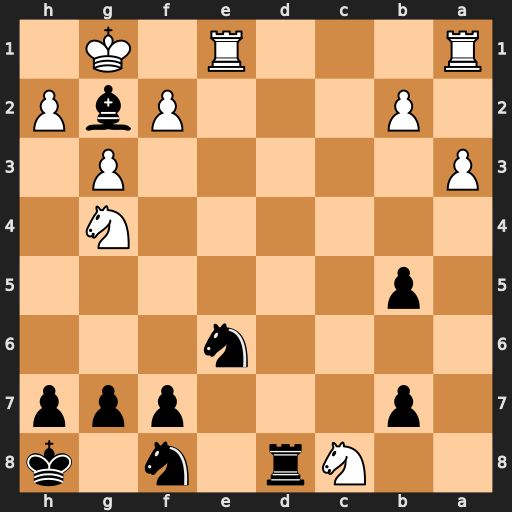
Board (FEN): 2Nr1n1k/1p3ppp/4n3/1p6/6N1/P5P1/1P3PbP/R3R1K1
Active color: b
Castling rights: -
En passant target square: -
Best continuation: Bh3 Ne5 Rxc8